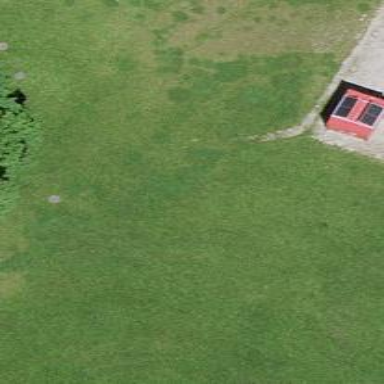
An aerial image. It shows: Disc golf hole in disc golf sport setting.